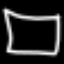
Label: square